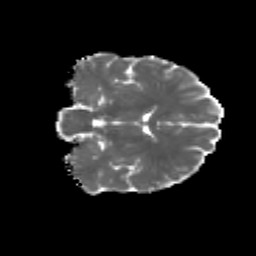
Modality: MD
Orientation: coronal
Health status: ill
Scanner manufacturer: siemens
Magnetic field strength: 3 T
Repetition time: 13.7 s
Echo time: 0.098 s